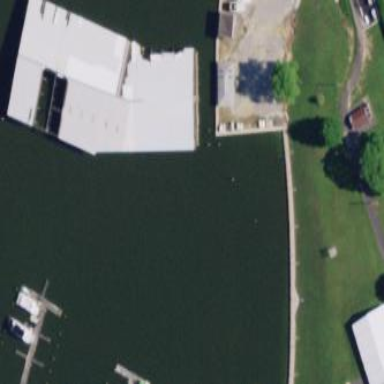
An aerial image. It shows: Boathouse building.